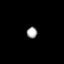
Tissue: lung
Cell type: Endothelial cells
Senescence score: 0.5873
Nuclear area (px): 121
Mean DAPI intensity: 156.438